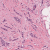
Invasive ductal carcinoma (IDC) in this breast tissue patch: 1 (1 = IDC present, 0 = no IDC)